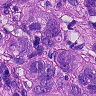
Metastatic tissue present: yes